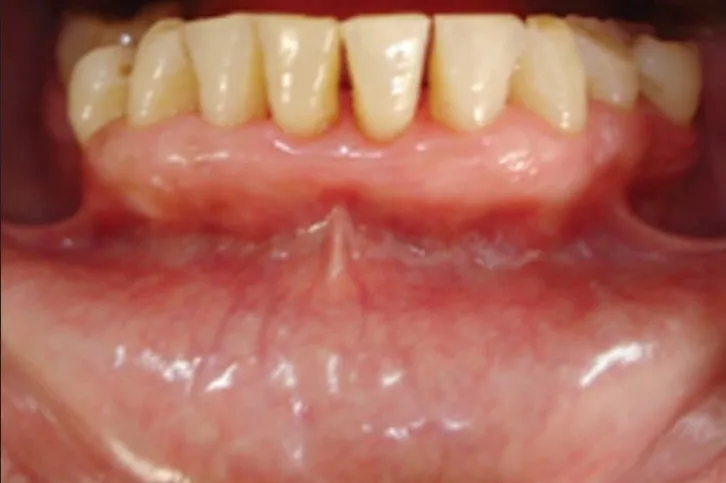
After 20 days, case 1.
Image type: medical_photograph (other_medical_photograph)